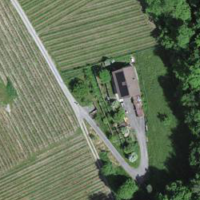
EUNIS habitat code: 40
Species observed at this site:
Erodium cicutarium